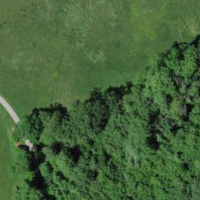
EUNIS habitat code: 44
Species observed at this site:
Vicia sepium